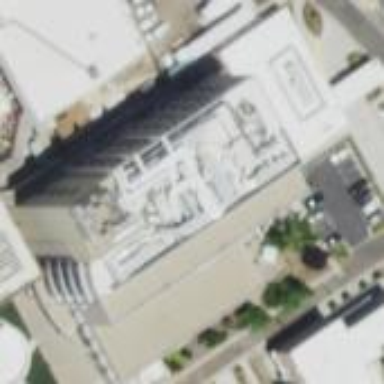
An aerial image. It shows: Hospital building.